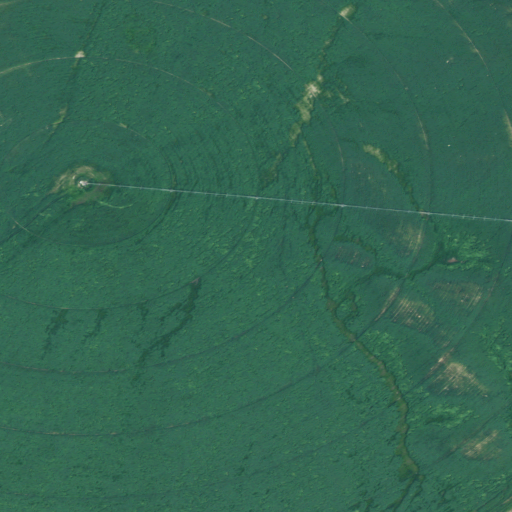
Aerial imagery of valley in Oregon named Jones Canyon containing cultivated crops and open development